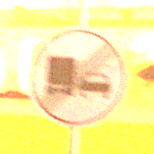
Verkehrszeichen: EndeUeberholverbotKraftfahrzeuge
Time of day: Night
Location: Outdoor (Suburban)
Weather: PartlyCloudy
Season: NotSpecified
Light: Artificial